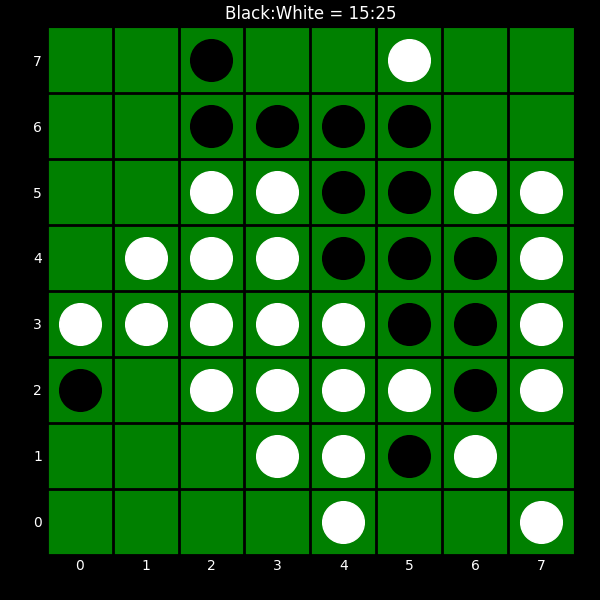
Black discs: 15
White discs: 25